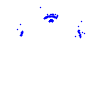
Particle: pion